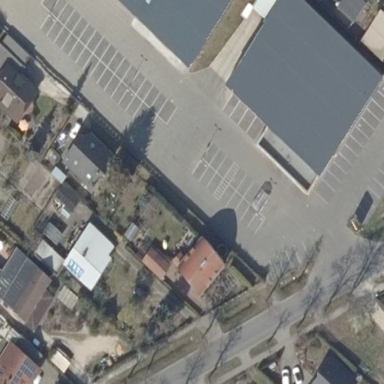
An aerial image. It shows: Supermarket building.